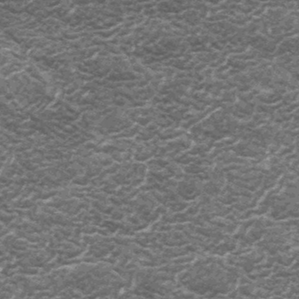
Label: frost